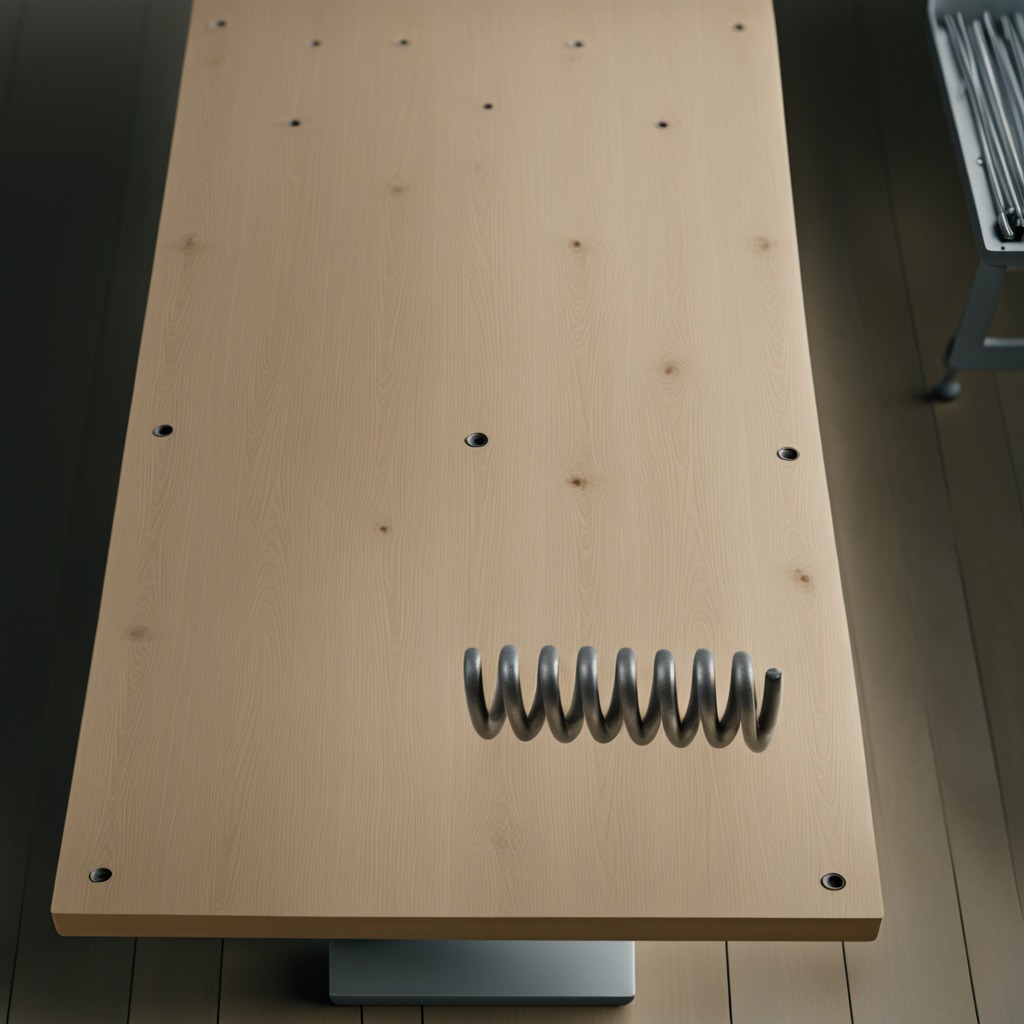
A coiled metal spring is lying on the workbench inside a coastal fishing gear workshop.